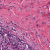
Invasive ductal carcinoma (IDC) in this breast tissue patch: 1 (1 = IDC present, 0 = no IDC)